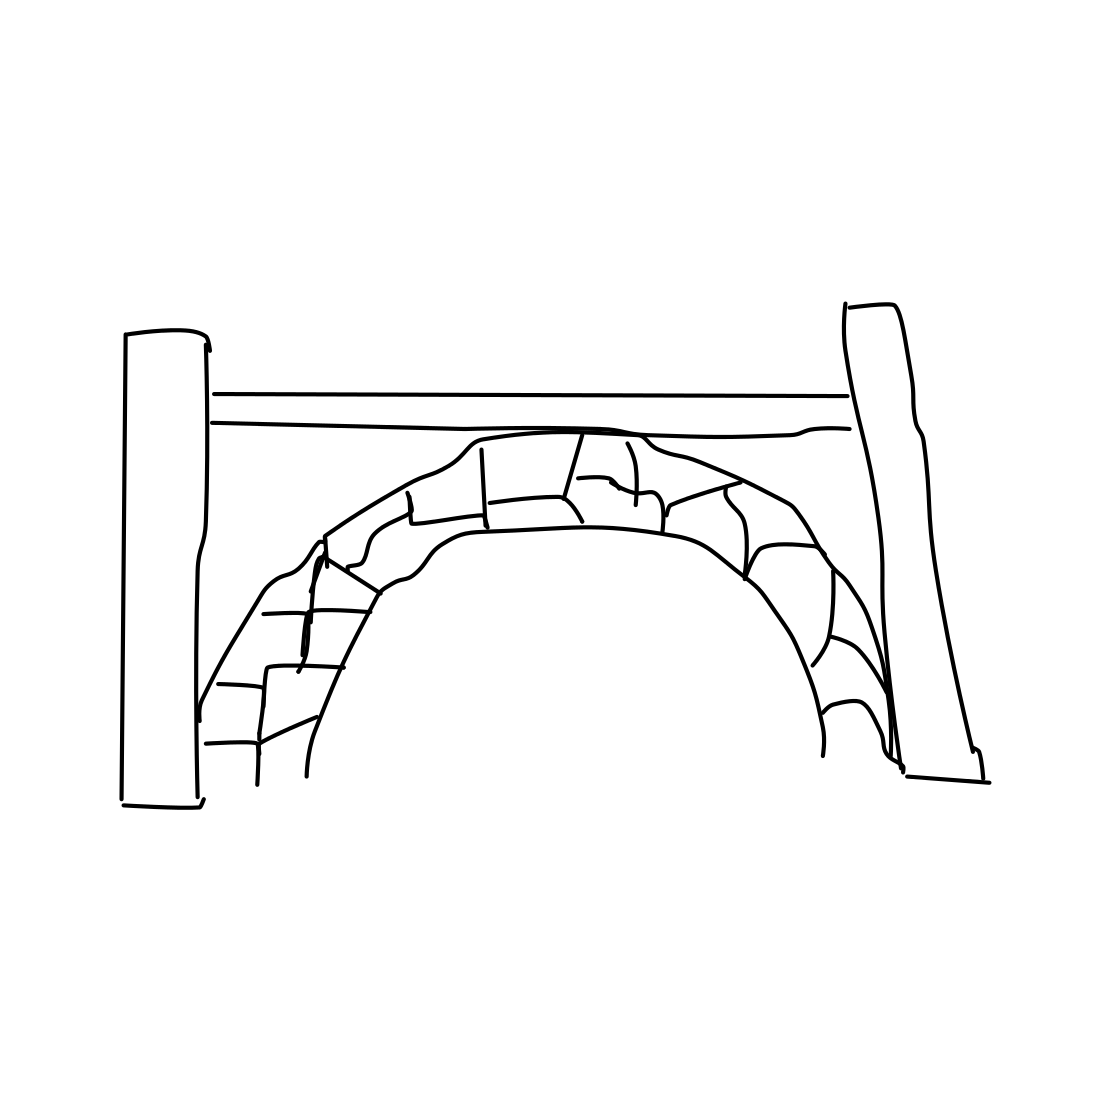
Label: bridge